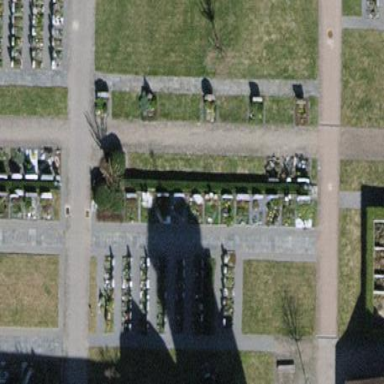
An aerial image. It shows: Cemetery.